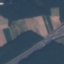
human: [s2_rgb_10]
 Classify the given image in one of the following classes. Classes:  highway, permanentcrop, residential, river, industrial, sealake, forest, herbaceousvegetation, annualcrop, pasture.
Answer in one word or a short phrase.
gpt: Highway